Interaction volume radius: 5 \u00c5
Interaction volume height: 10 \u00c5
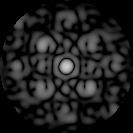
Disorder parameter: 0.5128